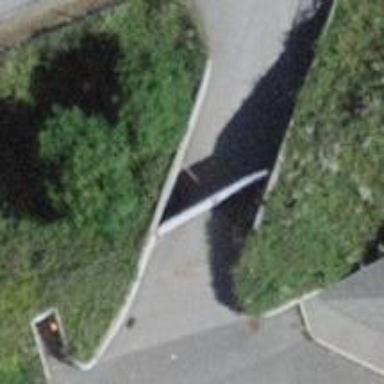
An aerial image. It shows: Gate.